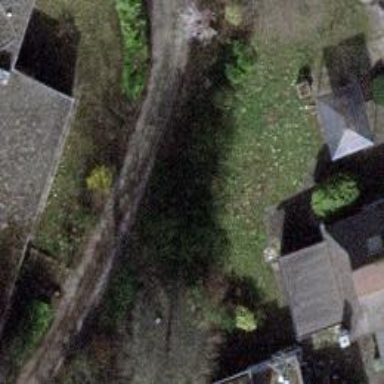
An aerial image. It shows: Unpaved driveway designated as service road.